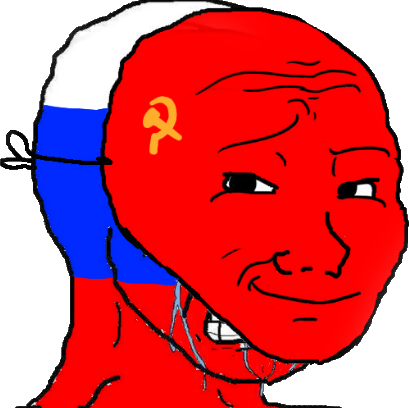
Label: 5_Smugjak